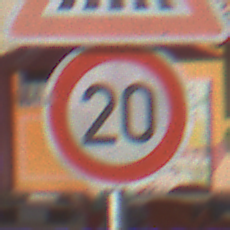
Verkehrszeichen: Geschwindigkeit20
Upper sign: FussgaengerueberwegLinks
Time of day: MorningAfternoon
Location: Outdoor (Special)
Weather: PartlyCloudy
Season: NotSpecified
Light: Natural